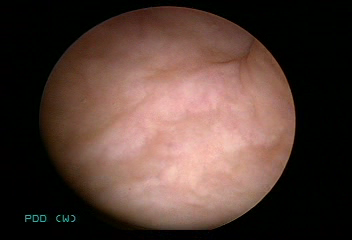
Modality: WLC
Class: Normal mucosa
Bladder cancer association: No